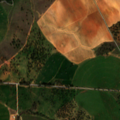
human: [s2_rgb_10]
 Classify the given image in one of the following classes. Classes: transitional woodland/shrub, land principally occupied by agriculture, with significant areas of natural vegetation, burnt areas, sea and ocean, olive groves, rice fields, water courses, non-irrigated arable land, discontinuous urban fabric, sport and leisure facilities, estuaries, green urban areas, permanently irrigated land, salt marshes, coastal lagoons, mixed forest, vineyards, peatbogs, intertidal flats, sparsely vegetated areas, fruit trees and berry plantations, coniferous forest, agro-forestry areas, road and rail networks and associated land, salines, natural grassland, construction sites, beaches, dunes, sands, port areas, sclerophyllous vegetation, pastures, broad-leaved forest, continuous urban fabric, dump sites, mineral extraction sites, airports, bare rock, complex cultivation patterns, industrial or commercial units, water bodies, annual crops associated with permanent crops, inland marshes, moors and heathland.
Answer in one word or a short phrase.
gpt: non-irrigated arable land, permanently irrigated land, vineyards, agro-forestry areas